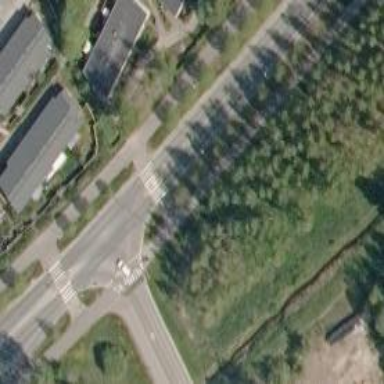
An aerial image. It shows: Uncontrolled crossing with central island on the road.